Question: I have a frequency table (frequency, value), and would like plot this as a histogram in ggplot2.
Specifically I have frequencies for each value 1...1e6, and would like breaks at 1,2...10,20...100,200...1000...
The table is computed from a huge data set, which is why using 'rep' as suggested in answers like <URL> is not an option.
Here is a minimal example:
'''
library(ggplot2)
data <- data.frame(count=(runif(1000) * 100), value=1:1000)
repdata <- data.frame(value=rep(data$value, data$count))
print(ggplot(repdata) + aes(x=value) + scale_x_log10() +
geom_histogram(binwidth=0.1))
'''

How can I create a plot like this without using the 'repdata' line?
Is there an aggregate function that takes a data frame and a list of breaks?
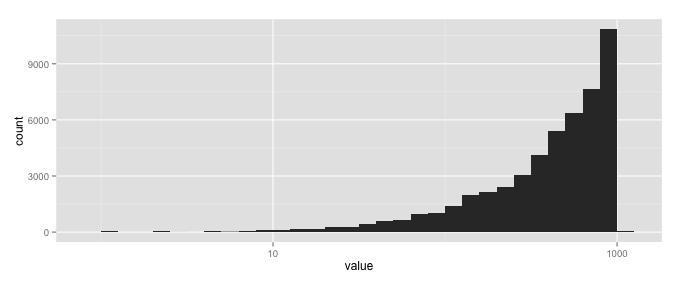
Answer: Ahh, it didn't occur to me until now that I don't have to use a list of breaks; I can simply calculate the bin index from the value and use the existing aggregate:
'''
binw <- 0.1
data$bin <- floor(log10(data$value) / binw)
hdata <- aggregate(count ~ bin, data, sum)
print(ggplot(hdata) +
aes(xmin=10^(bin * binw),
xmax=10^((bin + 1) * binw),
ymin=0,
ymax=count) +
scale_x_log10() +
geom_rect())
'''